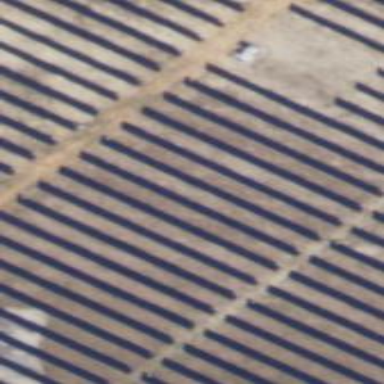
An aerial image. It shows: Solar power generator using photovoltaic panels.